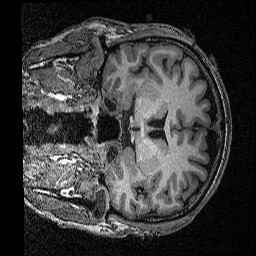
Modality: T1w
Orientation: coronal
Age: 30
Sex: male
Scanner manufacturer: siemens
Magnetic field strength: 3 T
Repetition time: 2.53 s
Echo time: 0.00342 s